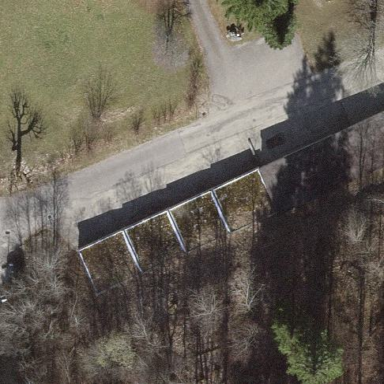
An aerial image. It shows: Group of garages.